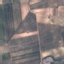
Land use / land cover class: PermanentCrop